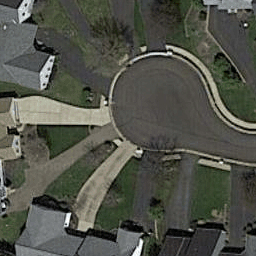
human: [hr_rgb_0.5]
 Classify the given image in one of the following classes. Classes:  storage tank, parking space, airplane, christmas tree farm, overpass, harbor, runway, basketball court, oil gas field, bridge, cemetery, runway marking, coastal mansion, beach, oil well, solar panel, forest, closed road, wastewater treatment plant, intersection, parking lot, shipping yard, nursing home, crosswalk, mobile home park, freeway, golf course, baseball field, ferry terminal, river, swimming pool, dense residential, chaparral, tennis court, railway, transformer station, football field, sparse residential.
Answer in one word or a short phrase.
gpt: closed road